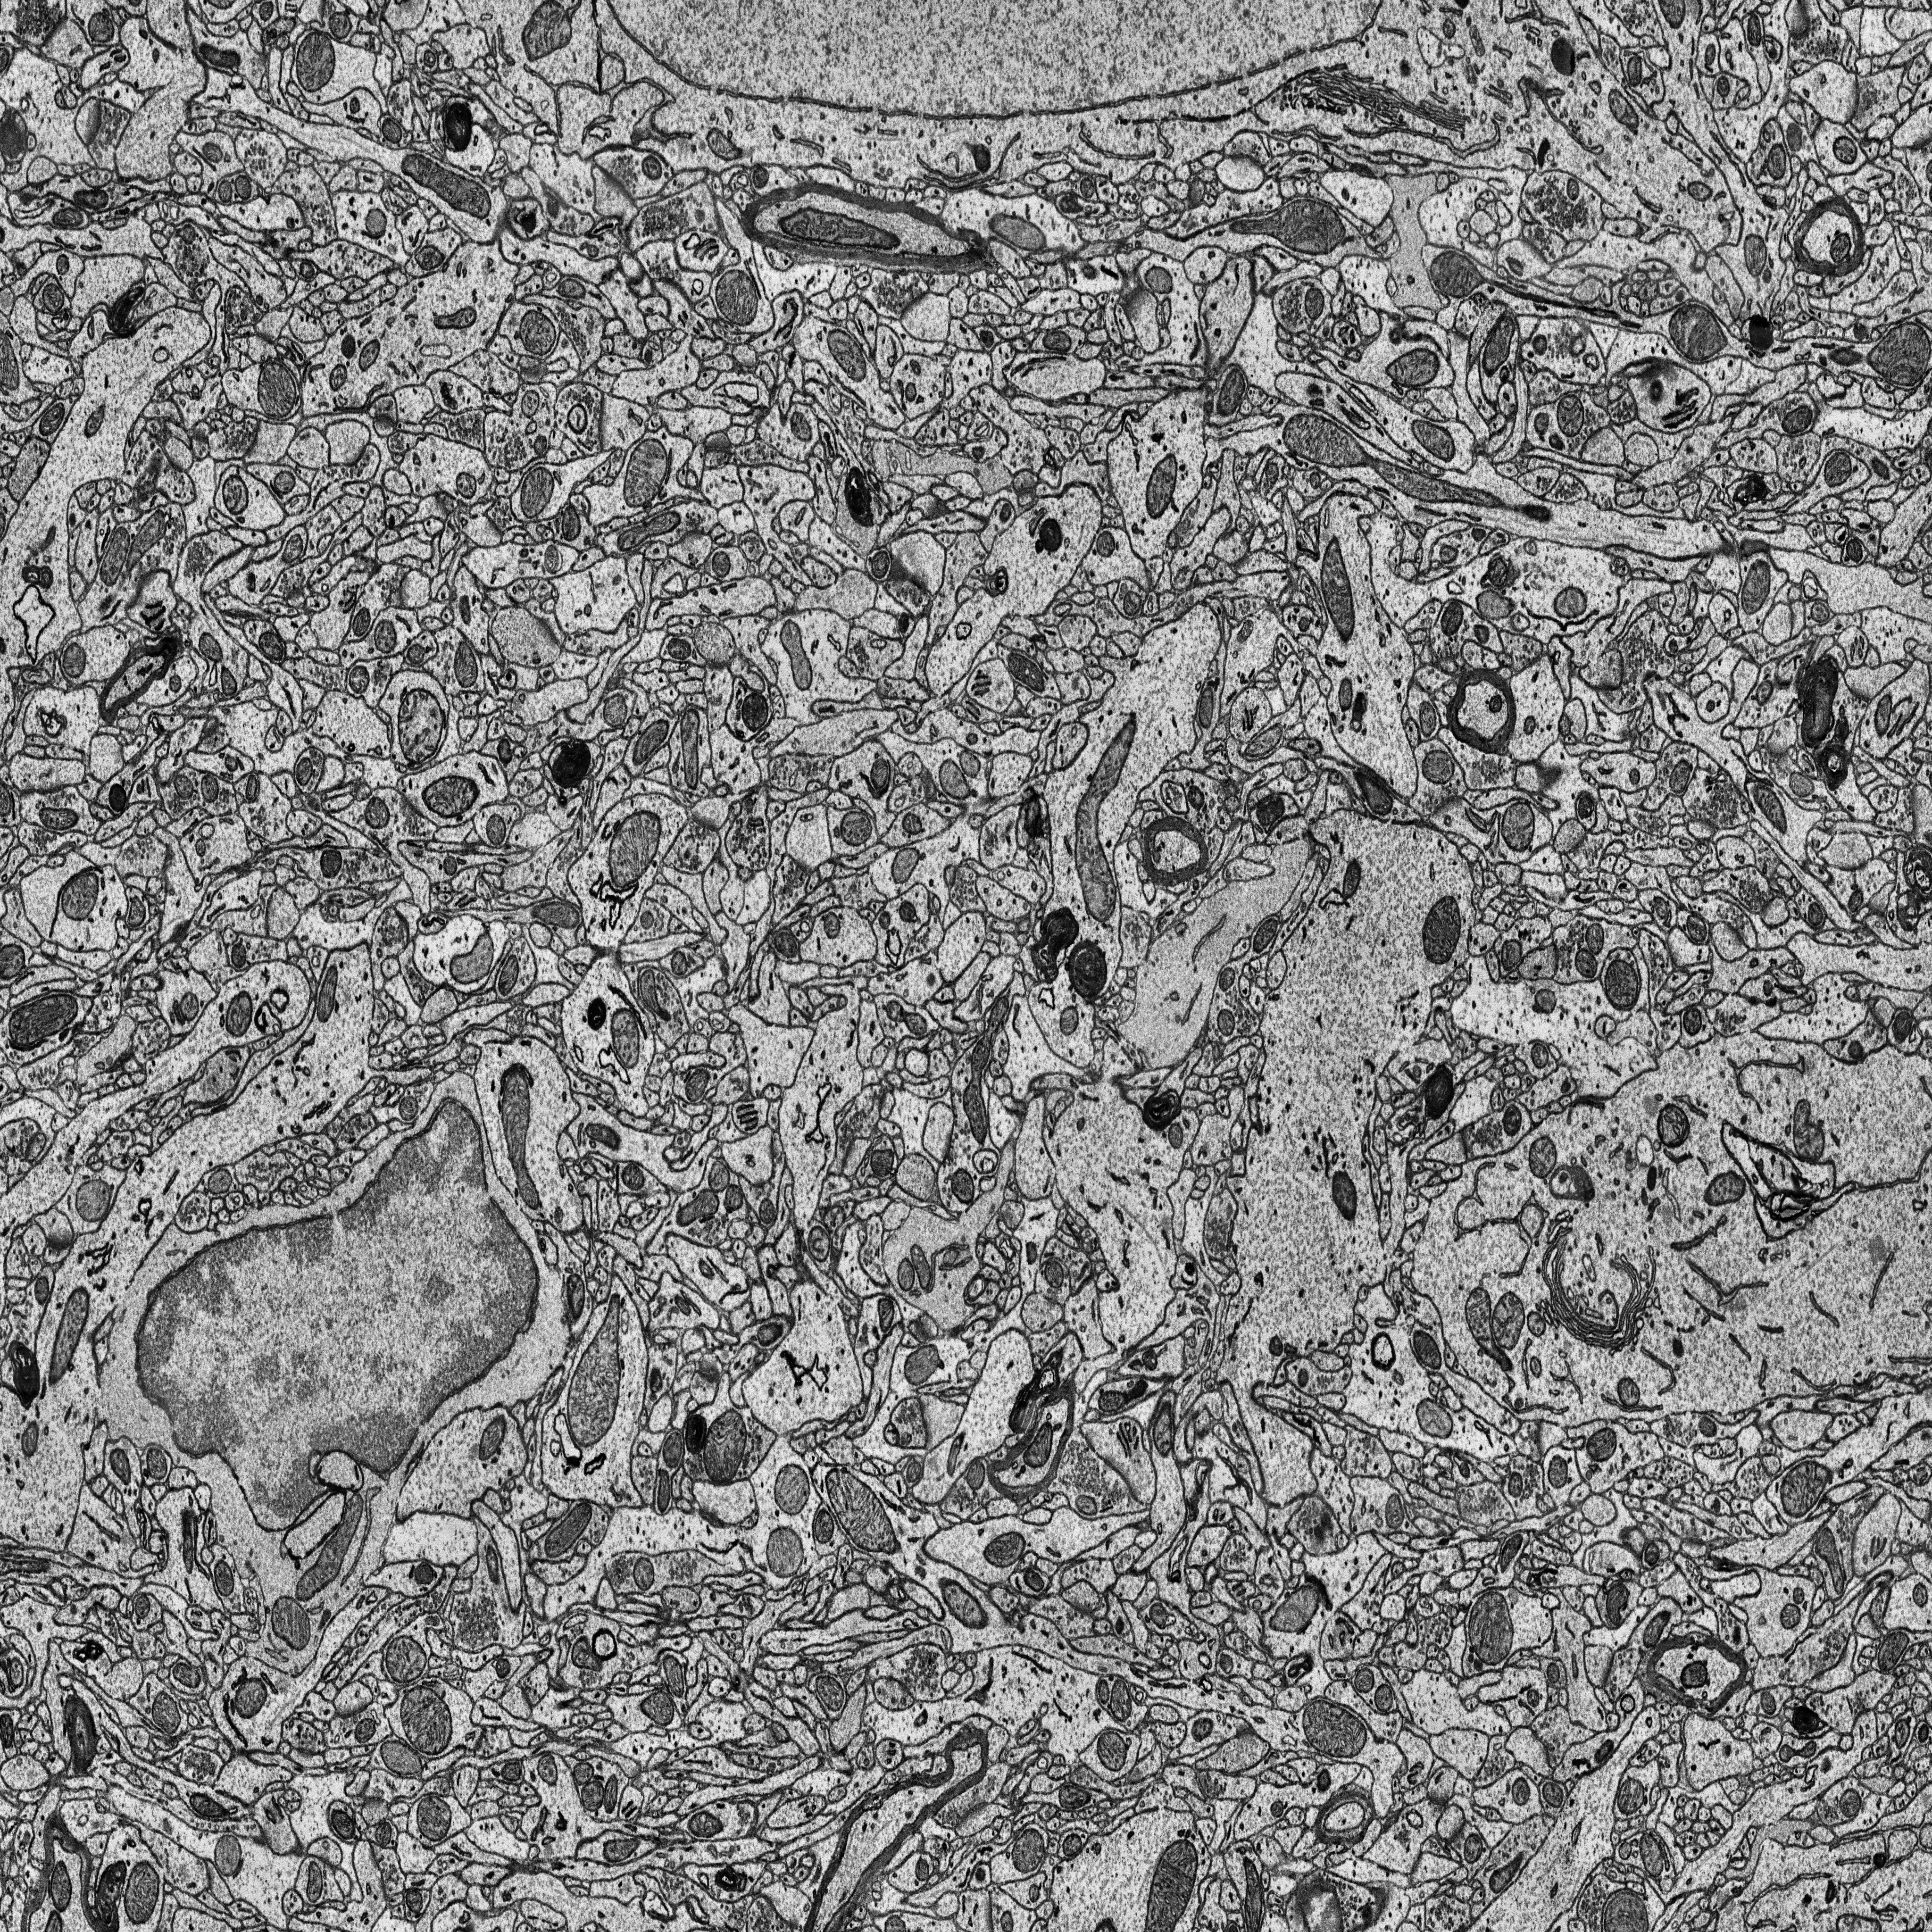
Electron microscopy slice of rat cortex tissue
Slice depth (z): 93
Mitochondria instances in slice: 389